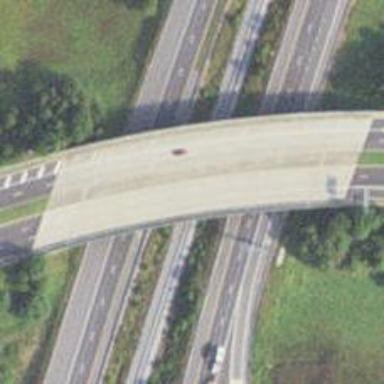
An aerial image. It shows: Motorway junction.